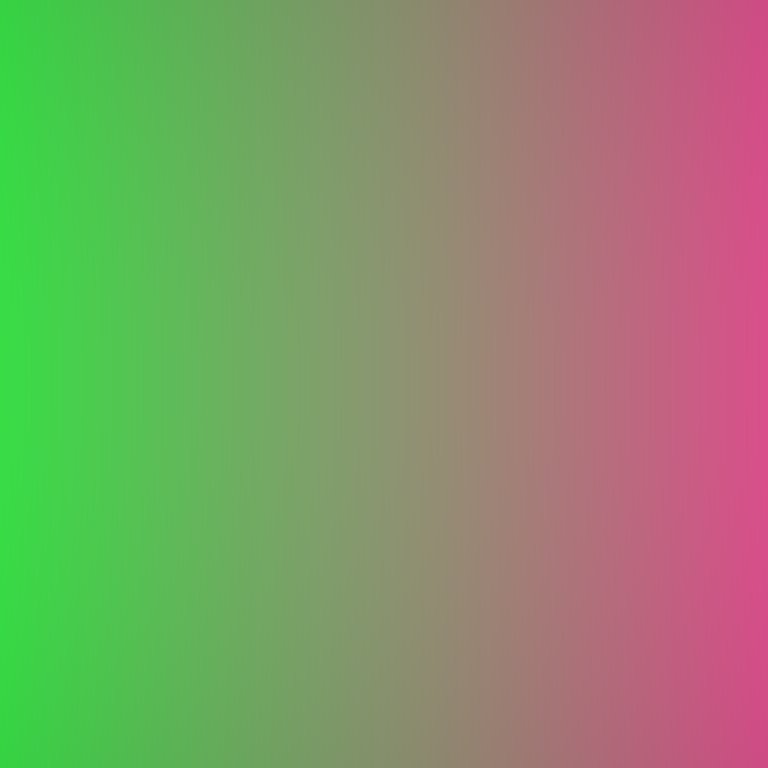
Abstract light effect, smooth gradient from vibrant green to soft pink, calm atmosphere, diffuse light, no room, no furniture, no objects.